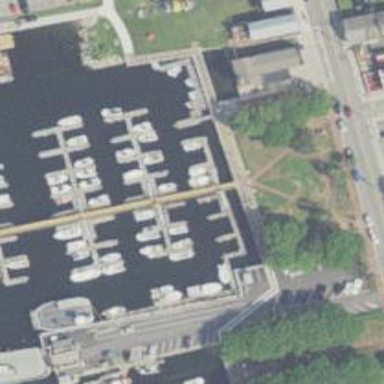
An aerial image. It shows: Man-made pier.